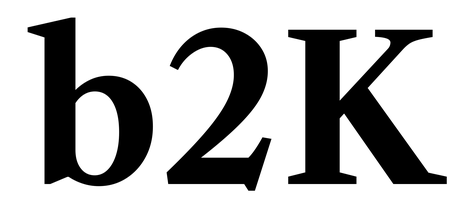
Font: LibreCaslonText_Bold